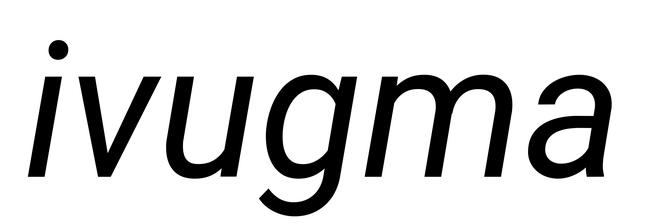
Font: Roboto-Italic_Italic